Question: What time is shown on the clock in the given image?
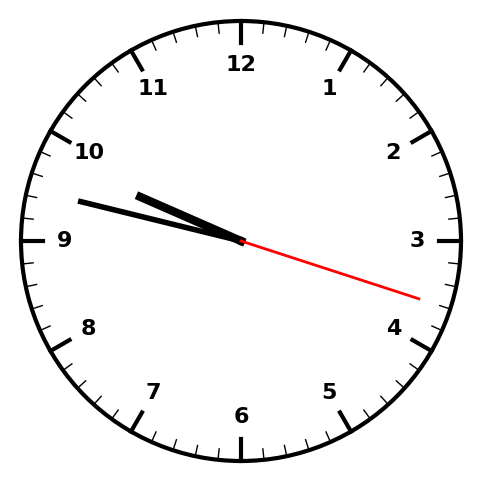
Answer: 09:47:18